Interaction volume radius: 5 \u00c5
Interaction volume height: 20 \u00c5
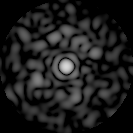
Disorder parameter: 0.8346